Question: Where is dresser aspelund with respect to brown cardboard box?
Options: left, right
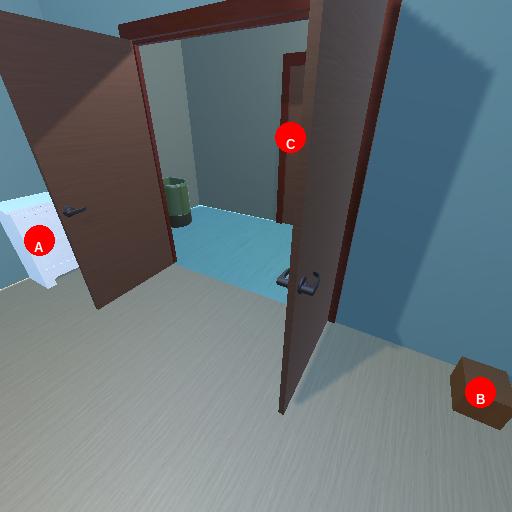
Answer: left